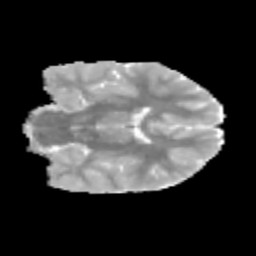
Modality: MD
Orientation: coronal
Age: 11
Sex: male
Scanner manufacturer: siemens
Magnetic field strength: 3 T
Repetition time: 3.8 s
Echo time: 0.07 s